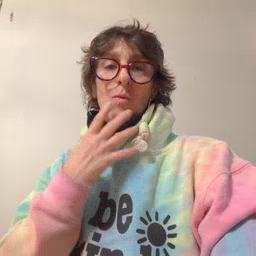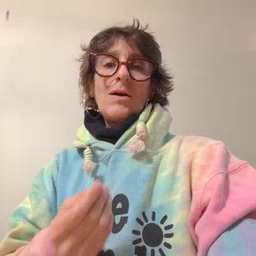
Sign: wet